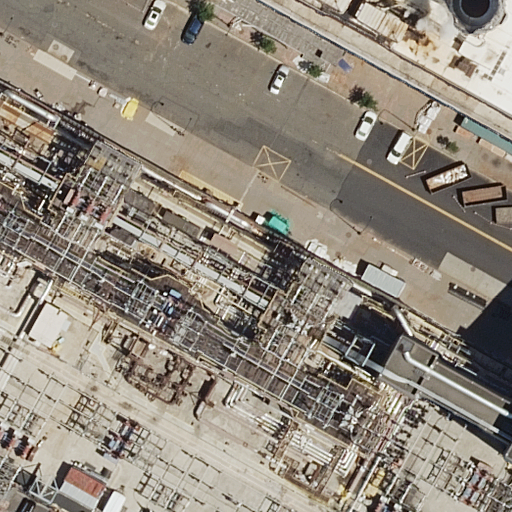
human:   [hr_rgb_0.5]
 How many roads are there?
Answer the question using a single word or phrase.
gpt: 1

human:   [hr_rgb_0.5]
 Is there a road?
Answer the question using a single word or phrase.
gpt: yes

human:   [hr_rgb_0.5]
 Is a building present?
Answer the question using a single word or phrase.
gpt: yes

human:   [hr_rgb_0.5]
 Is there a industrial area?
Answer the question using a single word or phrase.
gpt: yes

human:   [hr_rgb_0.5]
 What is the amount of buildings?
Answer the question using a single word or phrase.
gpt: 2

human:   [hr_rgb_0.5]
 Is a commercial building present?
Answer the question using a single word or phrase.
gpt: no

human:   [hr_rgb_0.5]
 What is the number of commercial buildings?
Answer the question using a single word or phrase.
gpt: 0

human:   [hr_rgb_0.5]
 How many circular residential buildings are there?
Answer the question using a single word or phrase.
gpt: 0

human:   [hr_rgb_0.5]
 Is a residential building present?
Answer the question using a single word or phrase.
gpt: yes

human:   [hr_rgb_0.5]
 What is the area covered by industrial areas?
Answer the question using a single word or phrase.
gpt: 10218m2

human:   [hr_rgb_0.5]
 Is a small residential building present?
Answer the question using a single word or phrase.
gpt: no

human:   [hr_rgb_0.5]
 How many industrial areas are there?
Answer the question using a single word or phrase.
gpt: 1

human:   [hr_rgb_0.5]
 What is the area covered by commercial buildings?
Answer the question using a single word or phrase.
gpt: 0m2

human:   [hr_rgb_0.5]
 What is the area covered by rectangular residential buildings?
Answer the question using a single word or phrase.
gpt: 1255m2

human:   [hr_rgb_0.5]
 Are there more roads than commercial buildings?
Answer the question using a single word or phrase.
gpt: yes

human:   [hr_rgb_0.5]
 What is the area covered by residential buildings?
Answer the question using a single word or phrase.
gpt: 1255m2

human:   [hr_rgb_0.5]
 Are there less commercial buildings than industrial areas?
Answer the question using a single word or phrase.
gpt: yes

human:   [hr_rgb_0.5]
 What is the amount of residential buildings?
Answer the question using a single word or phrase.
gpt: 1

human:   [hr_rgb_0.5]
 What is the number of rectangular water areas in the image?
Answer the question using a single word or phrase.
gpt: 0

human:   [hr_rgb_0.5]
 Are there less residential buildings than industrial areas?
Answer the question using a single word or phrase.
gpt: no

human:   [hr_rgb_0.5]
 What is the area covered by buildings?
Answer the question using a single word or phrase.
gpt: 1311m2

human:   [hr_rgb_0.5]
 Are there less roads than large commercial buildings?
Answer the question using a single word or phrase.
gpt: no

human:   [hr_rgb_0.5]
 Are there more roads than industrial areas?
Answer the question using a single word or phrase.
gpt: no

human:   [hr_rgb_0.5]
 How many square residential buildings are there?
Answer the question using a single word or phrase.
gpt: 0

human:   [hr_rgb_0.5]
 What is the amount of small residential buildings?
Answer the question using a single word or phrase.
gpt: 0

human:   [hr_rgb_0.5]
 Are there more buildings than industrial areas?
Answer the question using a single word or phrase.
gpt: yes

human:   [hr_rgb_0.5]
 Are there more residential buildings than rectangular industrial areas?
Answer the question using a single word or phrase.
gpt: yes

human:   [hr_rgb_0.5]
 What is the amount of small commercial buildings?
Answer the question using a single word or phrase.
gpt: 0

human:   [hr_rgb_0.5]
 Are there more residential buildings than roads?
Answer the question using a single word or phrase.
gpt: no

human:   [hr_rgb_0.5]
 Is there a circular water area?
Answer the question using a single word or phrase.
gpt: no

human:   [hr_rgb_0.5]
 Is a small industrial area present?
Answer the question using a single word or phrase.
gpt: no

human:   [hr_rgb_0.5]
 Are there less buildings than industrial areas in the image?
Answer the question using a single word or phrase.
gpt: no

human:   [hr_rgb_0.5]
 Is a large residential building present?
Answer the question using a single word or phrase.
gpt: yes

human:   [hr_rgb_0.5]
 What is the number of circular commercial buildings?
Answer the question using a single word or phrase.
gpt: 0

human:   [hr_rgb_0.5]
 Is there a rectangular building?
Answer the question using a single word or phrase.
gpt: yes

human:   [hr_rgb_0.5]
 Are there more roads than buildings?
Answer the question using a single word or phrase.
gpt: no

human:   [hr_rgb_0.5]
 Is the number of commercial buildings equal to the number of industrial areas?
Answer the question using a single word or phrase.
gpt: no

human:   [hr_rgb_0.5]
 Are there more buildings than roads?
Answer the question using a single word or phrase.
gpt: yes

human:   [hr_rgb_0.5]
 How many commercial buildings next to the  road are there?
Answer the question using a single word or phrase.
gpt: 0

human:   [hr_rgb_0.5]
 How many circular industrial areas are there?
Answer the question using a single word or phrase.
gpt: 0

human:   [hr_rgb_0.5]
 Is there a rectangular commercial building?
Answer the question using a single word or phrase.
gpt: no

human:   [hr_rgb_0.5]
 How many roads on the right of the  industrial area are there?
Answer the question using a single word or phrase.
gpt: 1

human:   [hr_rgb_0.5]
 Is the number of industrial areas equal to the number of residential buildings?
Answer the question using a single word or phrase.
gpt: yes

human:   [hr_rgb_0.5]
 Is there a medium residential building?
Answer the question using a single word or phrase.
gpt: no

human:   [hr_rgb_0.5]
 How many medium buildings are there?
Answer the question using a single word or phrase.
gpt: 0

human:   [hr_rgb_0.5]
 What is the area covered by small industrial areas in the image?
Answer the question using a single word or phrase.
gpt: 0m2

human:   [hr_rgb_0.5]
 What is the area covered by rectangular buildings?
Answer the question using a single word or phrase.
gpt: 1311m2

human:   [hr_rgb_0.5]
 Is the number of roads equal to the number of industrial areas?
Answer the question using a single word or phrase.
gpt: yes

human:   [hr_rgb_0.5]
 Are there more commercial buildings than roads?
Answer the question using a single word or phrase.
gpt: no

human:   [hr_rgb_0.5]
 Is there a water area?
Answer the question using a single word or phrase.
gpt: no

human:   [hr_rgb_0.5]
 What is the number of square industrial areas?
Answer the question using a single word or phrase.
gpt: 0

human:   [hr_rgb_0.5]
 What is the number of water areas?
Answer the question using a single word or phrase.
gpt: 0

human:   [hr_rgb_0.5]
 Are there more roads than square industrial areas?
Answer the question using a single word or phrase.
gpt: yes

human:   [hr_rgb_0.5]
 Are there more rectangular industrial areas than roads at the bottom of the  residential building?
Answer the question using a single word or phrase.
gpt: no

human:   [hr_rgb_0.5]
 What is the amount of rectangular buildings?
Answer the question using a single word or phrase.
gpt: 2

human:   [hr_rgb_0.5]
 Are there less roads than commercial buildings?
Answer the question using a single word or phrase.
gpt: no

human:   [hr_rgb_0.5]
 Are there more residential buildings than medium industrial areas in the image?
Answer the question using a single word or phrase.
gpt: yes

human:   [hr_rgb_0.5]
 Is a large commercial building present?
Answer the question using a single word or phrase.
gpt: no

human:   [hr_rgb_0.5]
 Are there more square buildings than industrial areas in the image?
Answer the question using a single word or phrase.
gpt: no

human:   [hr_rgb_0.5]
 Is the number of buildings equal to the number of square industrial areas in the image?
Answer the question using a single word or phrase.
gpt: no

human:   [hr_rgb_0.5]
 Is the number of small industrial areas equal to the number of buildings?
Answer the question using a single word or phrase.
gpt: no

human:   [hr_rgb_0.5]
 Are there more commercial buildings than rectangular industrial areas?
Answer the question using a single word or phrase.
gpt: no

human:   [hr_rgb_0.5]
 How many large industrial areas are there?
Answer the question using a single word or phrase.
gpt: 1

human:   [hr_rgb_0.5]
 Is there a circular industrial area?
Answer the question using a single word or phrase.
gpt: no